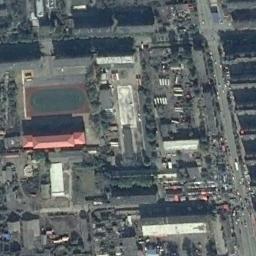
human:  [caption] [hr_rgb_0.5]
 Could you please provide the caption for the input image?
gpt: There are many buildings next to the ground track field .

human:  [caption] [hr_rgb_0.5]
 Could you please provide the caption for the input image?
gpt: The ground track field is surrounded by lots of buildings .

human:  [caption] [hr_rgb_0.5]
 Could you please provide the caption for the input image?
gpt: A track and field is built in the middle of a residential area, Surrounded by a lot of vegetation .

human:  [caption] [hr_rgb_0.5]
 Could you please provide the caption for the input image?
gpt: The green space of track and field is not rectangular .

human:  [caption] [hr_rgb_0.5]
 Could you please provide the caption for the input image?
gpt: There are many buildings around the ground track field with a red track .